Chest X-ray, PA view. Patient: 63 years old, sex M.
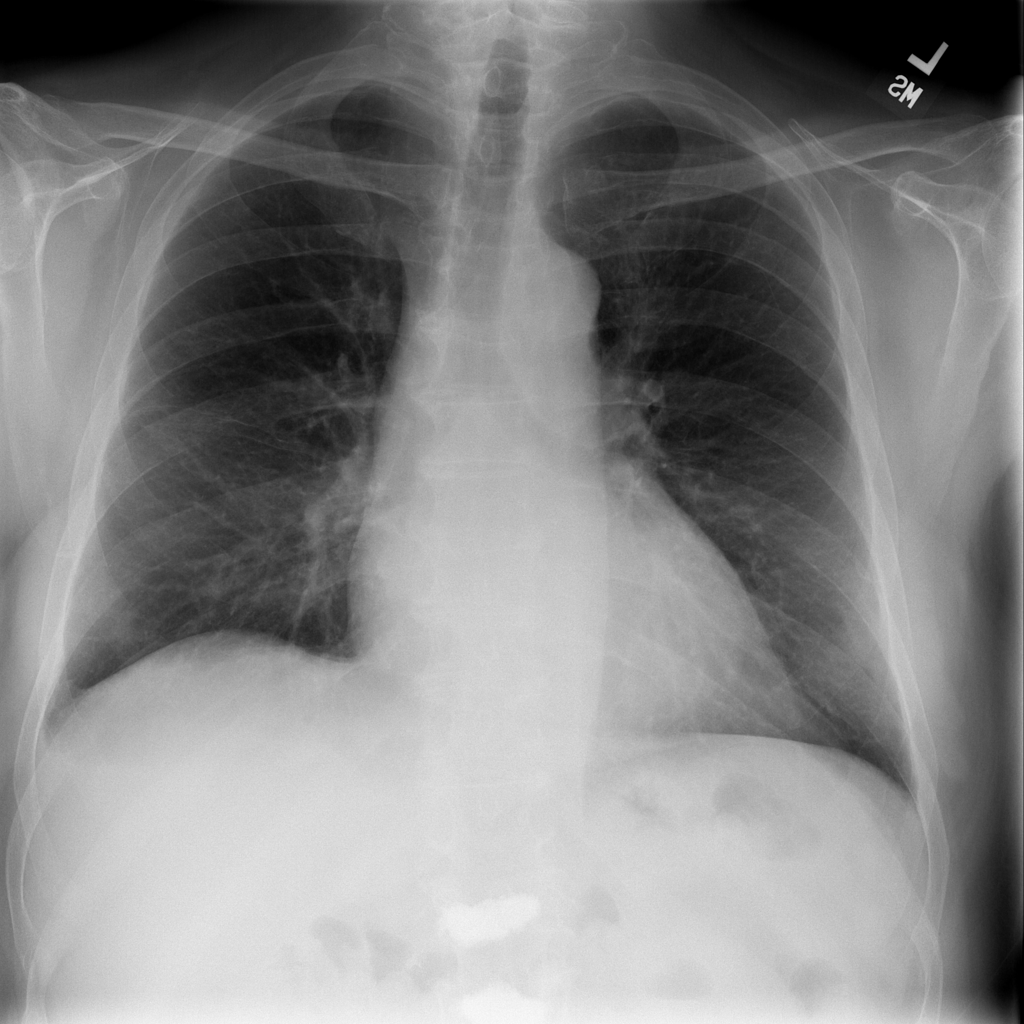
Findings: No Finding